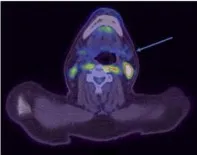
PET/CT images in axial and coronal reconstruction. The target lesion is indicated by an arrow. FDG avidity is expressed by the Deauville score (DS). After 9 months of therapy, DS: 3 (E, F).
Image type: radiology (pet)